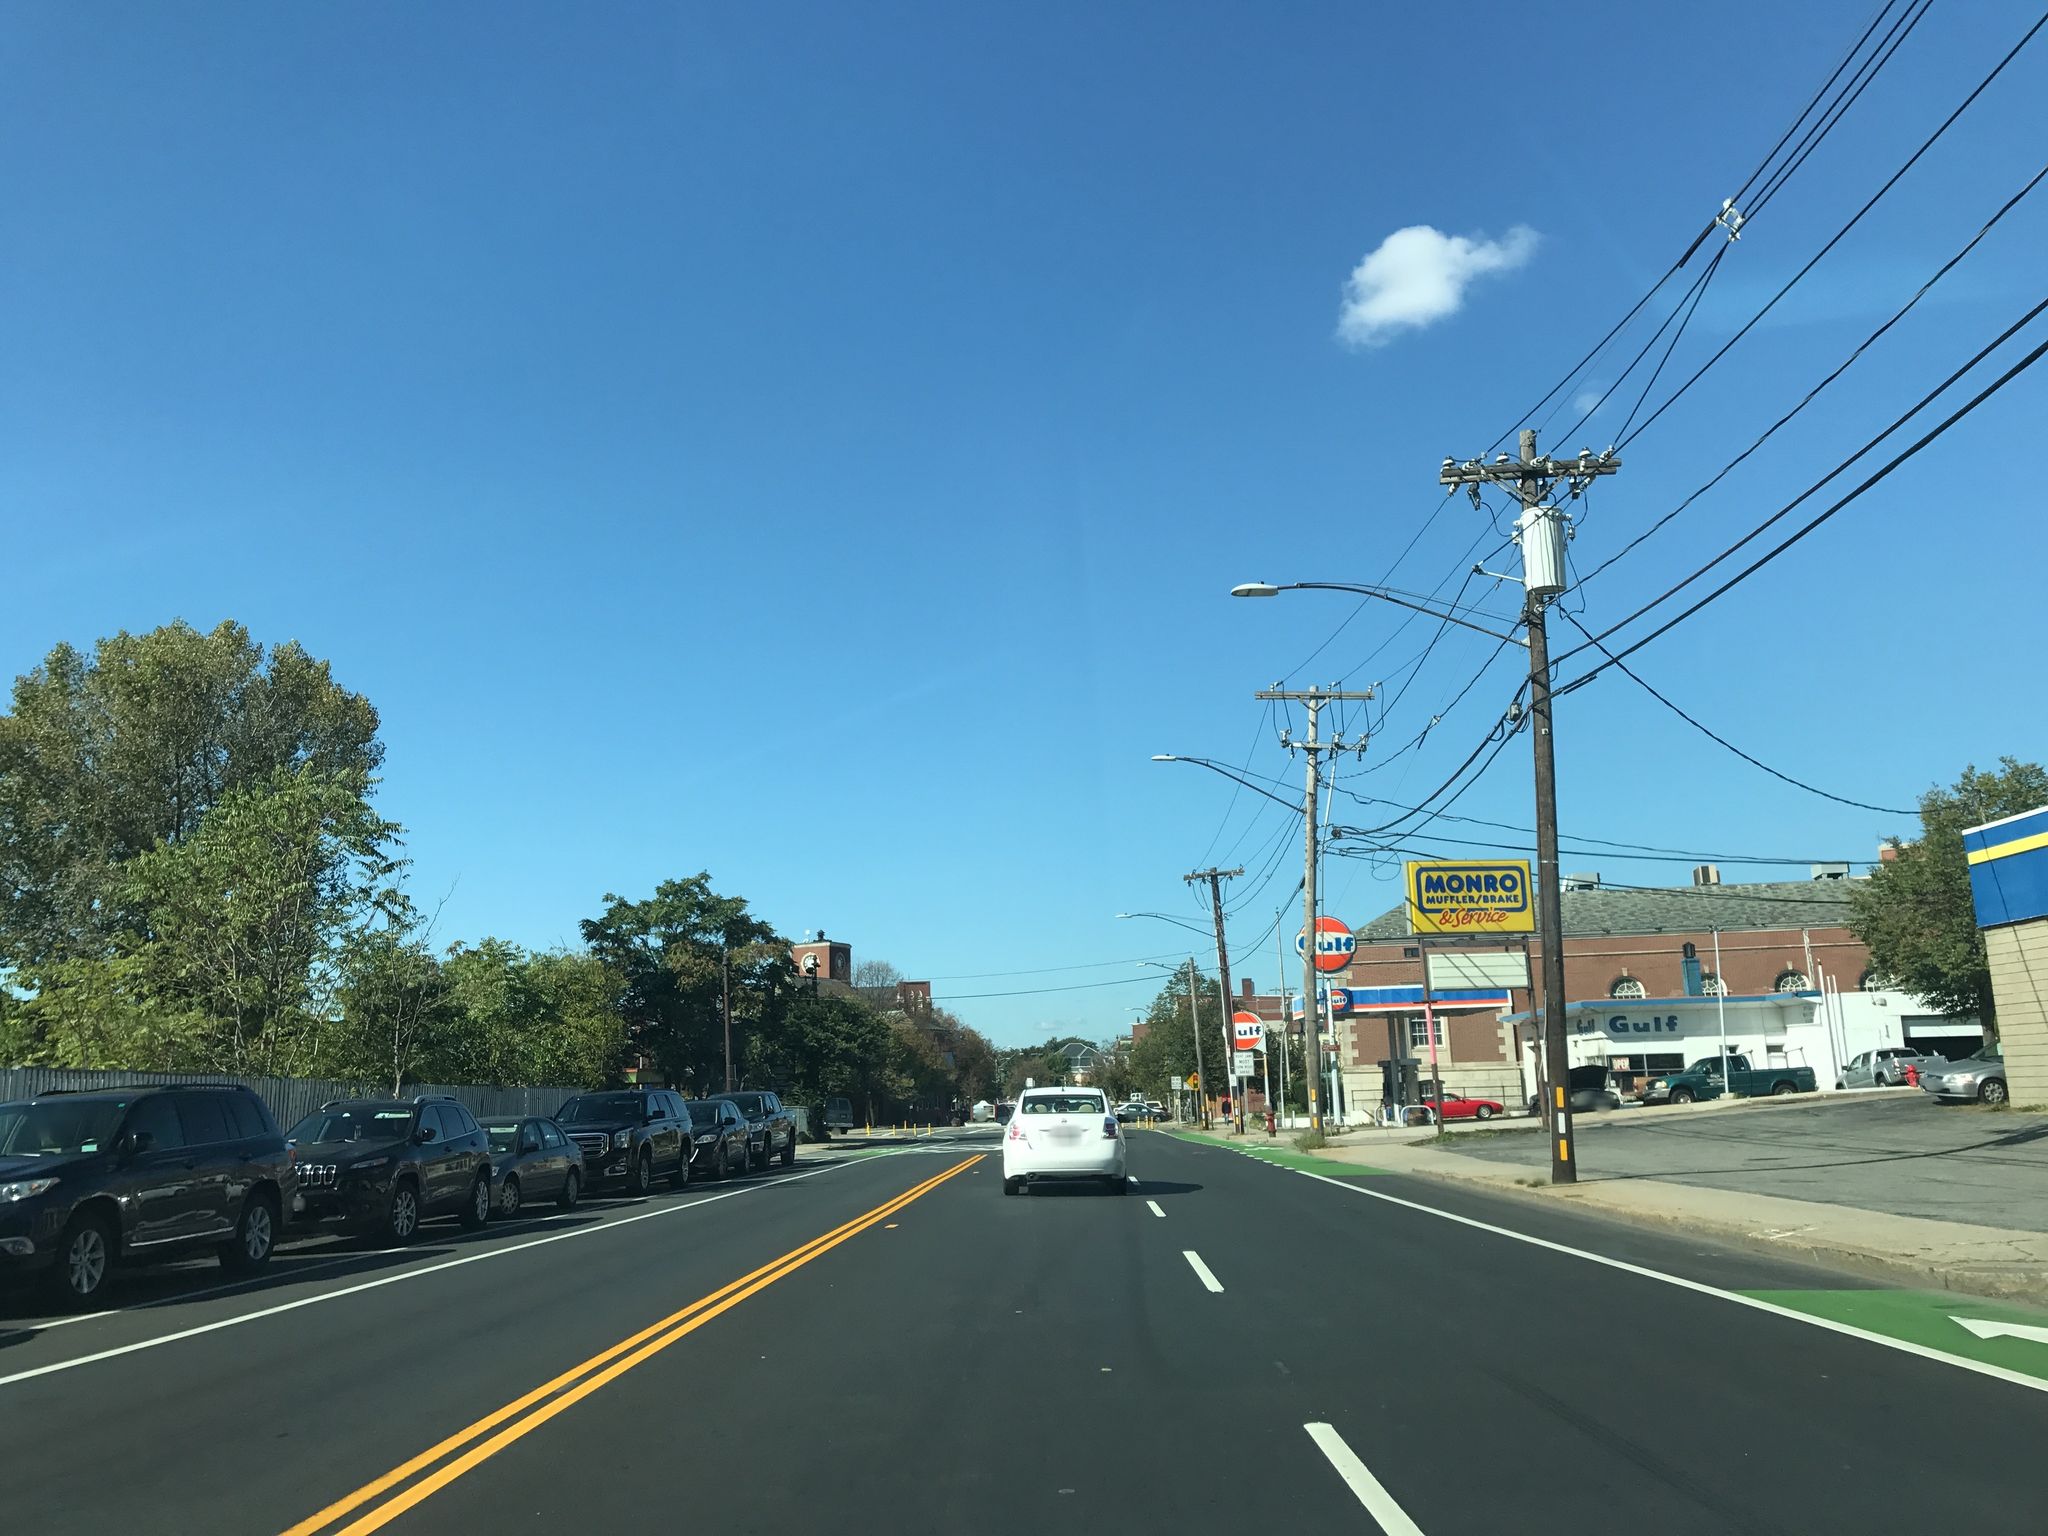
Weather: clear
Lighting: day
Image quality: good
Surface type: driving surface
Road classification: secondary
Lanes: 2
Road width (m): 18.3
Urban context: urban centre
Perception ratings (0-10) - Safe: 2.5, Lively: 5.52, Beautiful: 2.85, Boring: 4.59, Depressing: 3.37, Wealthy: 2.22